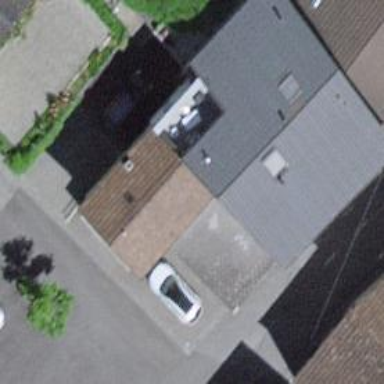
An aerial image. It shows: Garage building.